Question: I'm making a simple little iOS app incorporating MagicalRecord and Core Data. But I'm baffled by the discrepancies between the storyboard and the app as presented. My two bar buttons (Status and +) do not appear as expected. And regardless of what I type in the title for the view, it always reads "Home" (which was the original text). Also, I originally had a tableview but removed it. Nevertheless, it still appears, slightly askew, as shown in the accompanying screenshot.
I'll mention one other possible clue. I don't understand why it is there, nor do I understand how it could be causing this problem. In fact I plan to make it a separate question. I mention it here only because it is a mystery that a more experienced developer may recognize as suspect. Here it is, from the console:
'''
2014-01-01 22:37:50.691 WMLG1[32260:a0b] CoreData: warning: no NSValueTransformer with class name 'ImageToDataTransformer' was found for attribute 'image' on entity 'Image'
2014-01-01 22:37:50.693 WMLG1[32260:a0b] CoreData: warning: no NSValueTransformer with class name 'ImageToDataTransformer' was found for attribute 'thumbnailImage' on entity 'Recipe'
2014-01-01 22:37:50.724 WMLG1<URL> -> Created Context UNNAMED
2014-01-01 22:37:50.724 WMLG1<URL> Set Root Saving Context: <NSManagedObjectContext: 0x8a47b60>
2014-01-01 22:37:50.726 WMLG1<URL> Created Main Queue Context: <NSManagedObjectContext: 0x8a481b0>
2014-01-01 22:37:50.727 WMLG1<URL> Set Default Context: <NSManagedObjectContext: 0x8a481b0>*
'''
The reason this is mysterious to me is that I have no entities called "Image" or "Recipe" in my model.
I'm pretty green, so anything is possible, although I was being really careful and felt I had a good grasp on the code (although I believe there may be some redundancy). Can someone please point out what I've done wrong?

Here's the relevant code from the HomeViewController:
'''
//
// HomeViewController.m
// WMLG1
//
// Created by Tim Jones on 1/1/14.
// Copyright (c) 2014 TDJ. All rights reserved.
//
#import "HomeViewController.h"
#import "ListActivity.h"
@interface HomeViewController ()
{
NSFetchedResultsController * frc;
}
@end
@implementation HomeViewController
- (id)initWithNibName:(NSString *)nibNameOrNil bundle:(NSBundle *)nibBundleOrNil
{
self = [super initWithNibName:nibNameOrNil bundle:nibBundleOrNil];
if (self) {
// Custom initialization
}
return self;
}
- (void)viewDidLoad
{
[super viewDidLoad];
// Do any additional setup after loading the view.
}
- (void)didReceiveMemoryWarning
{
[super didReceiveMemoryWarning];
// Dispose of any resources that can be recreated.
}
#pragma mark Table View stuff
- (NSInteger)numberOfSectionsInTableView:(UITableView *)tableView
{
frc = [ListActivity MR_fetchAllGroupedBy:@"category" withPredicate:nil sortedBy:@"name" ascending:NO];
return [[frc sections ]count];
}
- (NSInteger)sectionForSectionIndexTitle:(NSString *)title atIndex:(NSInteger)sectionIndex
{
frc = [ListActivity MR_fetchAllGroupedBy:@"category" withPredicate:nil sortedBy:@"name" ascending:NO];
return [frc sectionForSectionIndexTitle:@"category" atIndex:sectionIndex];
}
- (NSInteger)tableView:(UITableView *)tableView numberOfRowsInSection:(NSInteger)section
{
frc = [ListActivity MR_fetchAllGroupedBy:@"category" withPredicate:nil sortedBy:@"name" ascending:NO];
NSInteger count = 0;
NSInteger realNumberOfSections = [frc.sections count];
if (section < realNumberOfSections)
{
// fetchedResultsController has this section
id <NSFetchedResultsSectionInfo> sectionInfo = [frc.sections objectAtIndex:section];
count = [sectionInfo numberOfObjects];
}
else
{
// section not present in fetchedResultsController
count = 0; // for empty section, or 1 if you want to show a "no objects" cell.
}
return count;}
- (UITableViewCell *)tableView:(UITableView *)tableView cellForRowAtIndexPath:(NSIndexPath *)indexPath
{
frc = [ListActivity MR_fetchAllGroupedBy:@"category" withPredicate:nil sortedBy:@"name" ascending:NO];
static NSString *CellIdentifier = @"Cell";
UITableViewCell *cell = [tableView dequeueReusableCellWithIdentifier:CellIdentifier forIndexPath:indexPath];
// Check if a reusable cell object was dequeued
if (cell == nil) {
cell = [[UITableViewCell alloc] initWithStyle:UITableViewCellStyleDefault reuseIdentifier:CellIdentifier];
}
// Populate the cell with the appropriate name based on the indexPath
cell.textLabel.text = [frc.sections objectAtIndex:indexPath];
return cell;
}
#pragma mark Table View Delegate stuff
- (void)tableView:(UITableView *)tableView didSelectRowAtIndexPath:(NSIndexPath *)indexPath
{
}
@end
'''
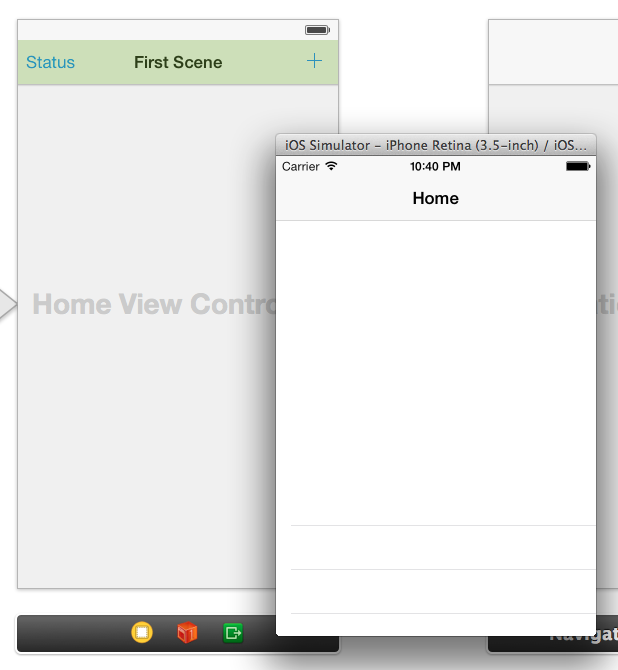
Answer: Delete the app from the simulator by selecting "Hardware" from the bar at the top of screen and then "Home". Click and hold down on your app icon until a little "X" appears then click it to delete the app. In Xcode go to "Product" at the top and click "Clean". Then try running the app on the simulator again.
Is the Home View Controller your Initial View Controller?
You implemented UITableView control methods in your Home View Controller but asked about a UITableView showing up. Is that controller supposed to be a UITableViewController or is it simply a delegate?